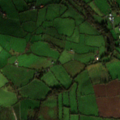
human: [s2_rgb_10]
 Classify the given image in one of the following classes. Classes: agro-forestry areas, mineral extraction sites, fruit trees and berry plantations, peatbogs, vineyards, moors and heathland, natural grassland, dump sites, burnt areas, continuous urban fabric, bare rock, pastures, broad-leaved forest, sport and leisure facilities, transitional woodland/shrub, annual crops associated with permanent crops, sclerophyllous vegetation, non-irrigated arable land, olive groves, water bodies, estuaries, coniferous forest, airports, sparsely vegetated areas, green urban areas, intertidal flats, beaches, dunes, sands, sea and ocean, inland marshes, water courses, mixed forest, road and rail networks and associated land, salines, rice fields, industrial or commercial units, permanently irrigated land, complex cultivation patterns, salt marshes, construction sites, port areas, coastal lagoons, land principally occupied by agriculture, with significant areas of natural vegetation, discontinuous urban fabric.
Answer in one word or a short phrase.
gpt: non-irrigated arable land, pastures, land principally occupied by agriculture, with significant areas of natural vegetation